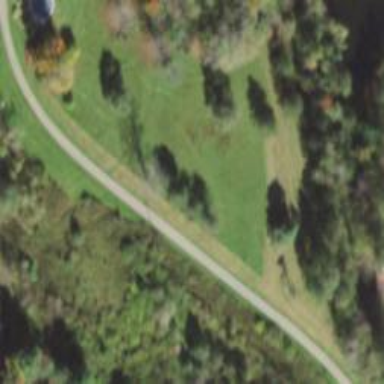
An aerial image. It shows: Driveway.